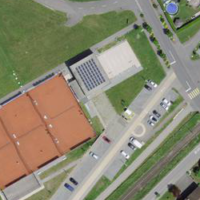
EUNIS habitat code: 55
Species observed at this site:
Pica pica
Phoenicurus ochruros
Corvus corone
Columba livia
Falco tinnunculus